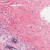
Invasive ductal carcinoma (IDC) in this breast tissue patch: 0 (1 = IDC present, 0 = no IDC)